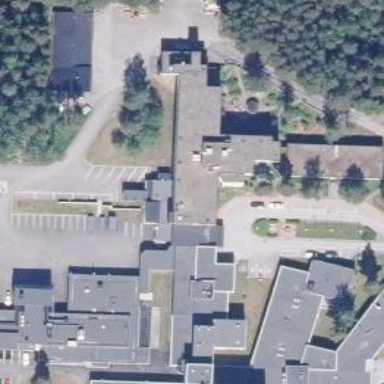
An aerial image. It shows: Hospital building.